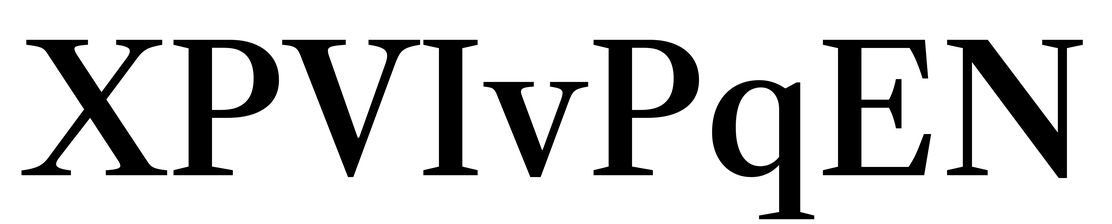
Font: LibreCaslonText_Medium